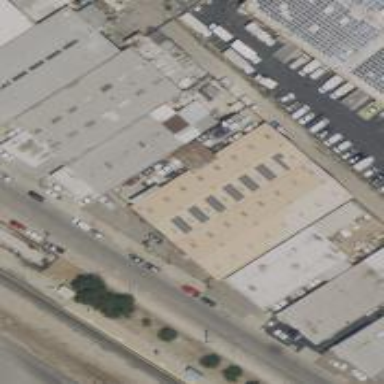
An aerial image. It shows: Industrial building.